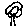
Label: flower